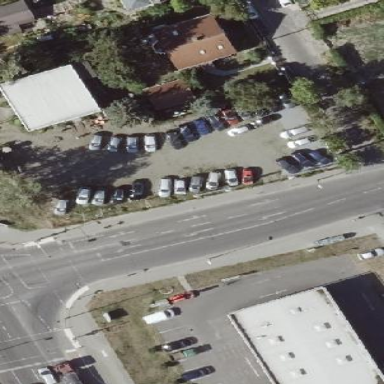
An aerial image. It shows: Car shop in retail area.